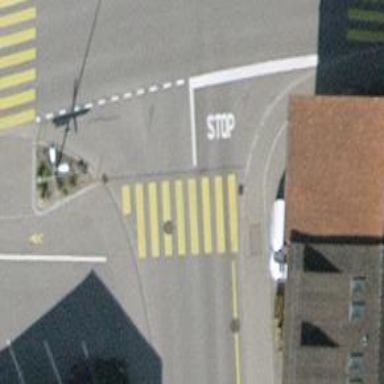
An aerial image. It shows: Marked crossing on the road.